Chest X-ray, PA view. Patient: 56 years old, sex M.
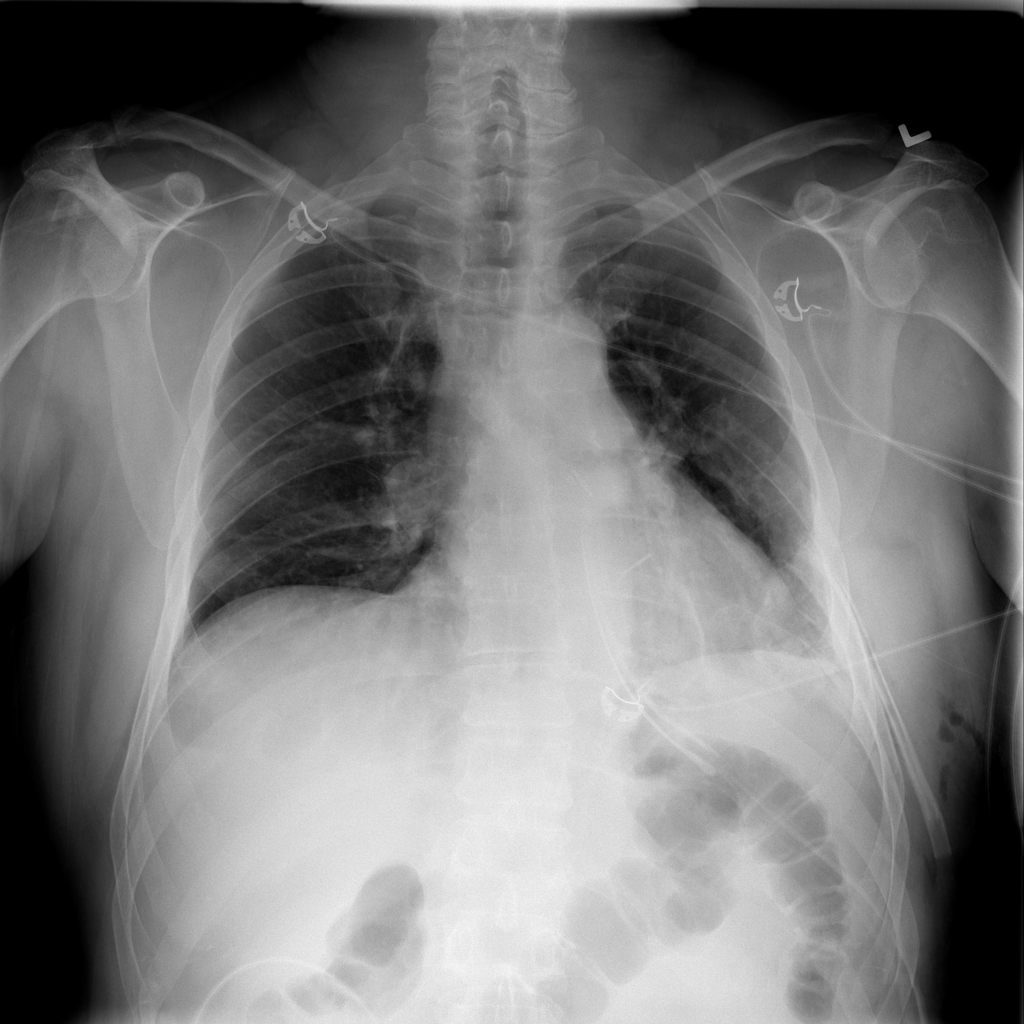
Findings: No Finding